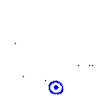
Particle: kaon